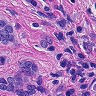
Metastatic tissue present: yes